Question: I want to convert an image so I can read it better using pyocr & tesseract.
The Command line I want to convert to python is :
'''
convert pic.png -background white -flatten -resize 300% pic_2.png
'''
Using python Wand I managed to resize it but I don't know how to do the flattend and the white background
My try :
'''
from wand.image import Image
with Image(filename='pic.png') as image:
image.resize(270, 33) #Can I use 300% directly ?
image.save(filename='pic2.png')
'''
Please help
Edit, Here is the image to make tests on :

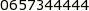
Answer: For resize & background. Use the following, and note that you'll need to calculate the 300% yourself.
'''
from wand.image import Image
from wand.color import Color
with Image(filename="pic.png") as img:
# -resize 300%
scaler = 3
img.resize(img.width * scaler, img.height * scaler)
# -background white
img.background_color = Color("white")
img.save(filename="pic2.png")
'''
Unfortunately the <URL>.
If you want to remove the transparency, just disable the alpha channel
'''
from wand.image import Image
with Image(filename="pic.png") as img:
# Remove alpha
img.alpha_channel = False
img.save(filename="pic2.png")
'''
It might just be easier to create a new image with the same dimensions as the first, and just composite the source image over the new one.
'''
from wand.image import Image
from wand.color import Color
with Image(filename="pic.png") as img:
with Image(width=img.width, height=img.height, background=Color("white")) as bg:
bg.composite(img,0,0)
# -resize 300%
scaler = 3
bg.resize(img.width * scaler, img.height * scaler)
bg.save(filename="pic2.png")
'''